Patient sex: M
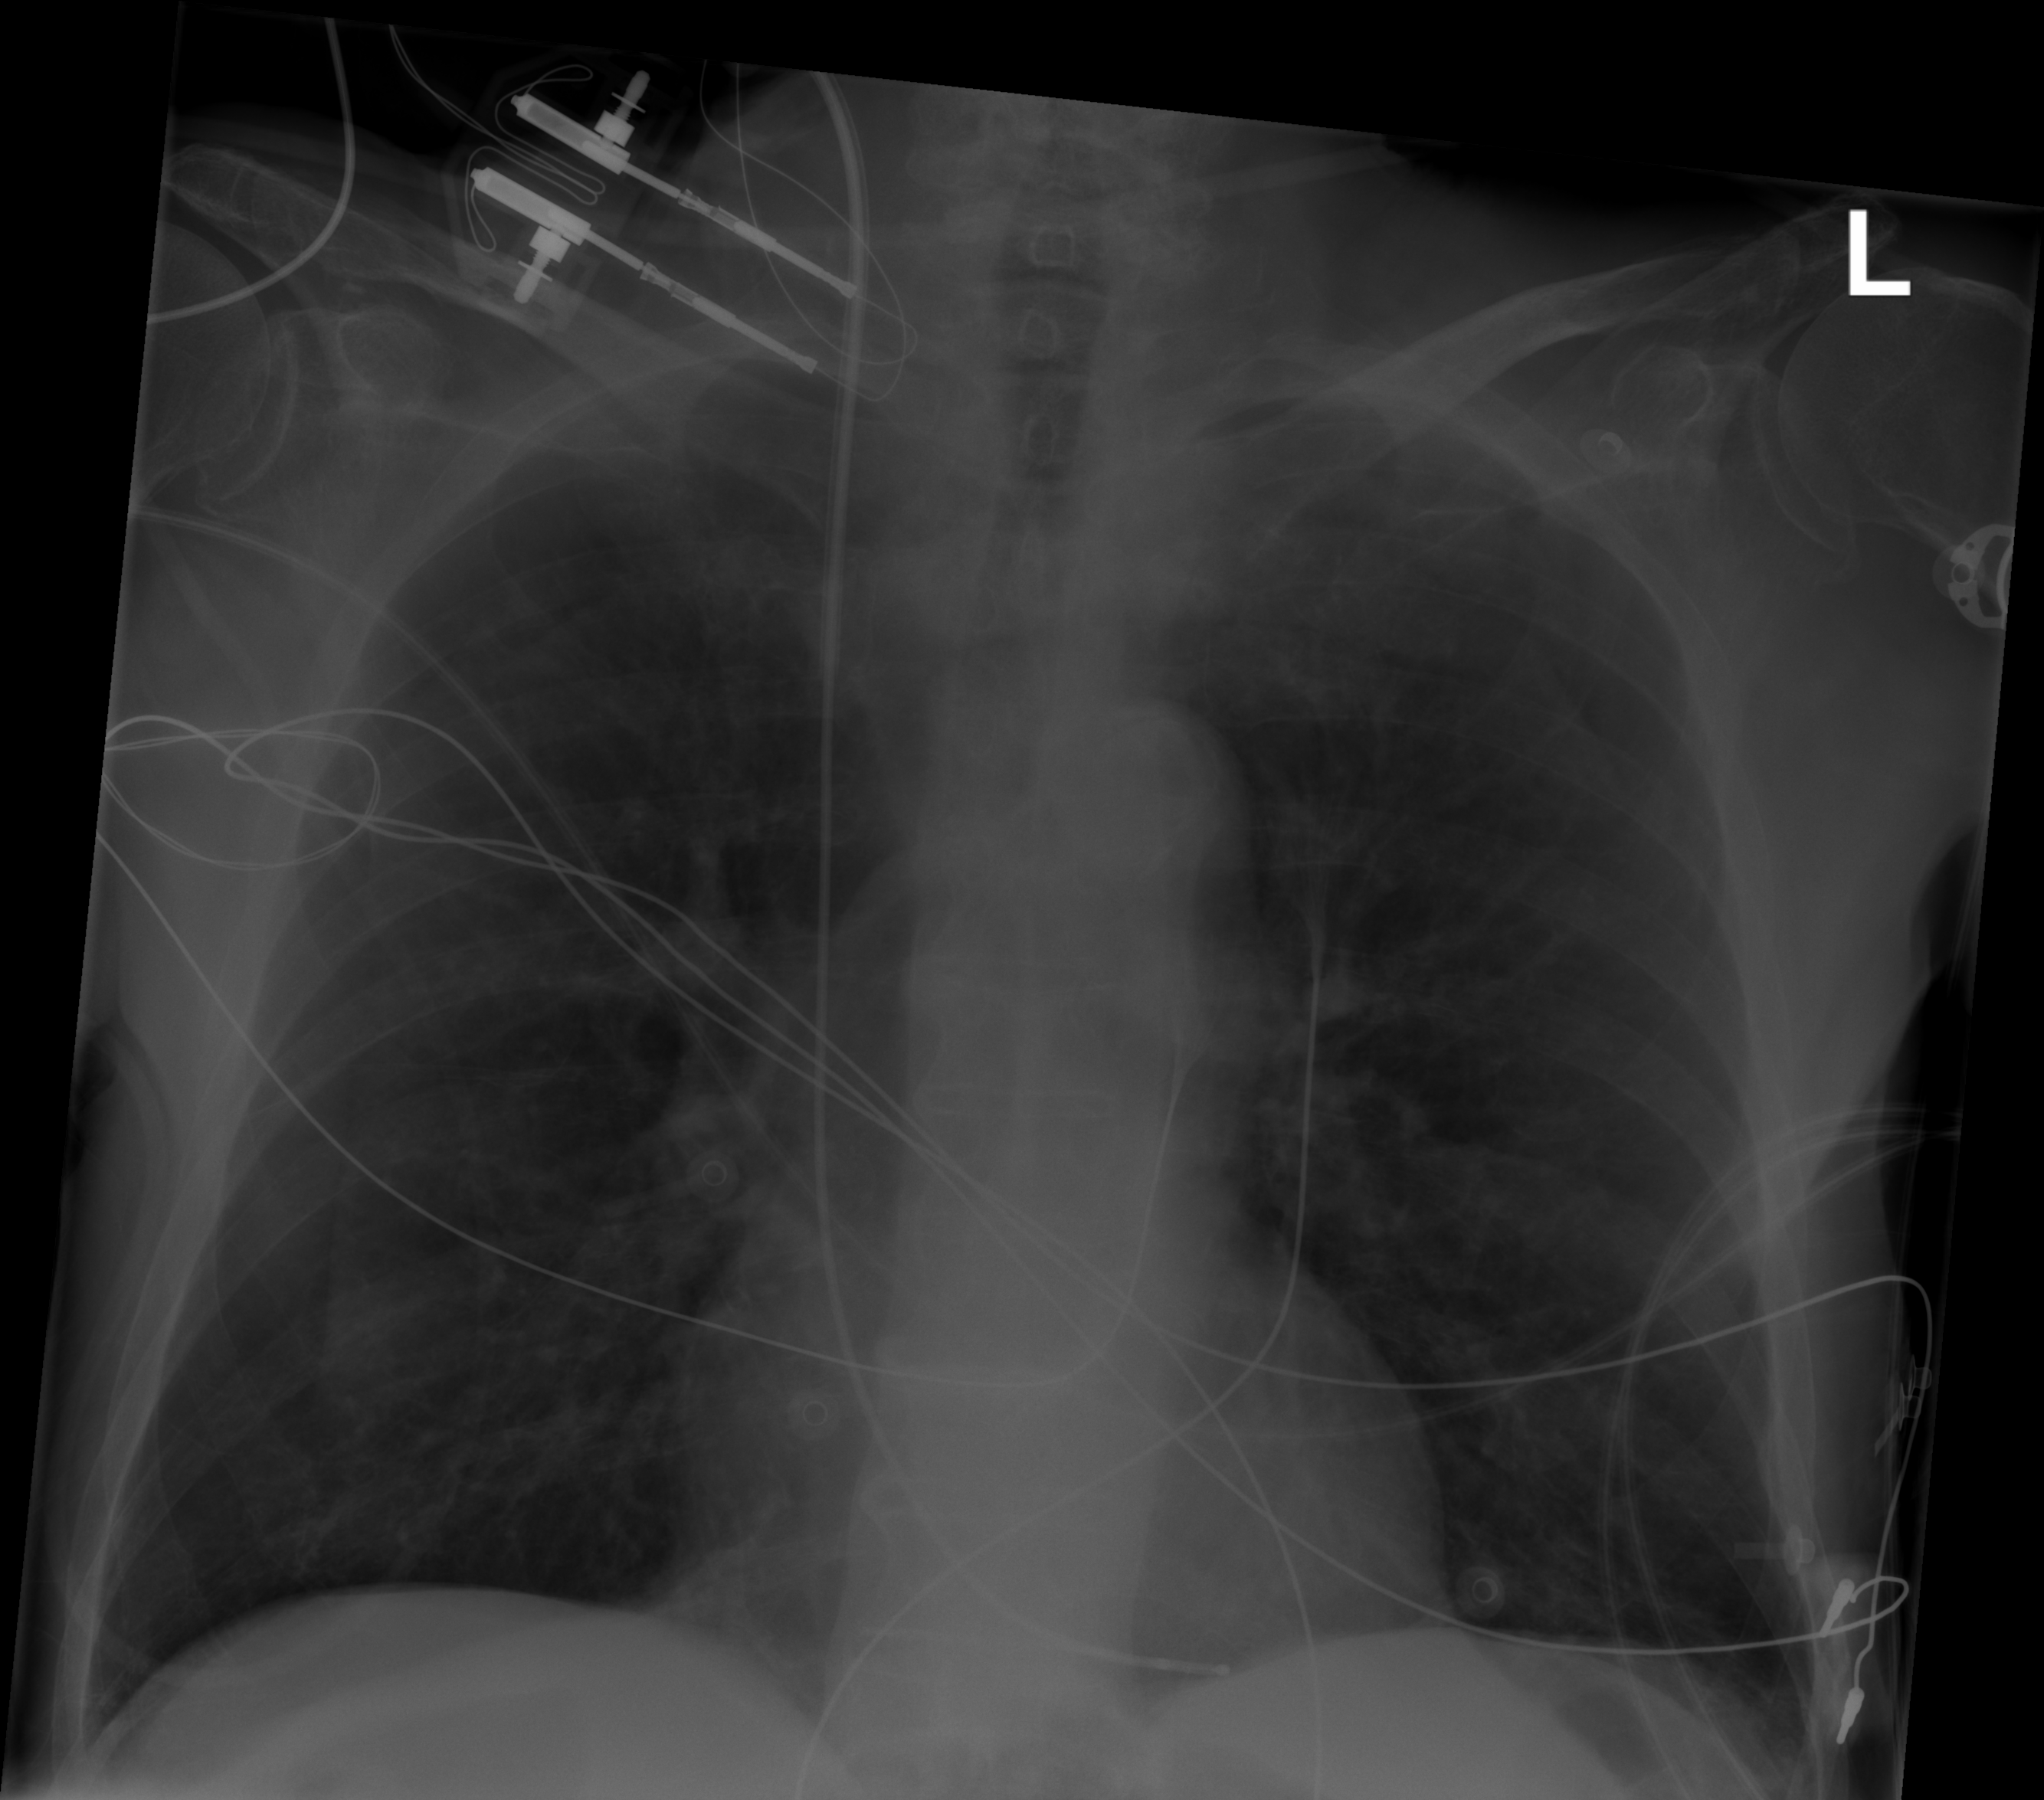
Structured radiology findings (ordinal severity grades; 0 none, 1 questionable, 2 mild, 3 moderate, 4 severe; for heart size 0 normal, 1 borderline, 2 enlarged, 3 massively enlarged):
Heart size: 0
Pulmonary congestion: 1
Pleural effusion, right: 0
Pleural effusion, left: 0
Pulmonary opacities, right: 0
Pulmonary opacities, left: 0
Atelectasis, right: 0
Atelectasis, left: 2